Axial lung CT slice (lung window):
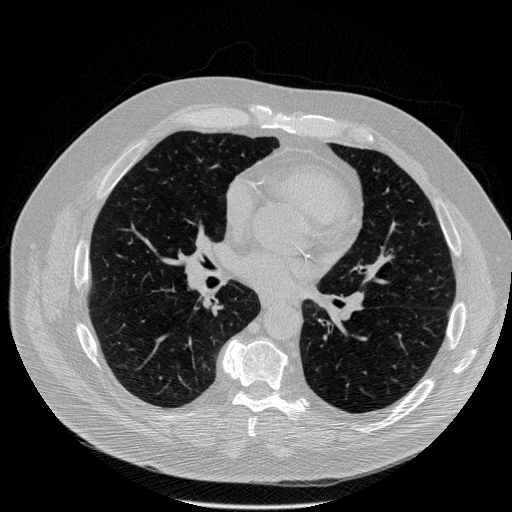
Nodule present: no